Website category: jobs
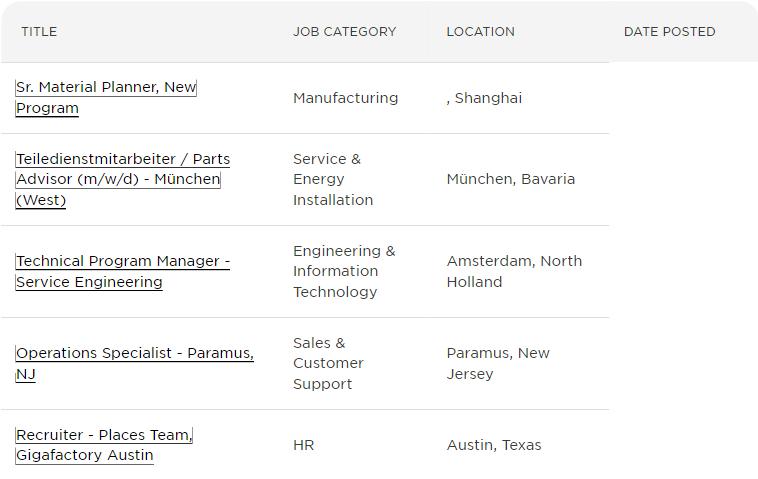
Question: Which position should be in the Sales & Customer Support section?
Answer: Operations Specialist - Paramus, NJ

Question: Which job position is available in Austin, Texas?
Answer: Recruiter - Places Team, Gigafactory Austin

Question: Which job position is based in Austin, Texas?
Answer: Recruiter - Places Team, Gigafactory Austin

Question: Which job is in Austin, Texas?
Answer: Recruiter - Places Team, Gigafactory Austin

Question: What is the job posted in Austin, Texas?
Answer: Recruiter - Places Team, Gigafactory Austin

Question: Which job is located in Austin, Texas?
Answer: Recruiter - Places Team, Gigafactory Austin

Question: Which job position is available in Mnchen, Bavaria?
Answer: Teiledienstmitarbeiter / Parts Advisor (m/w/d) - Mnchen (West)

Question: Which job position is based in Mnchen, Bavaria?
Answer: Teiledienstmitarbeiter / Parts Advisor (m/w/d) - Mnchen (West)

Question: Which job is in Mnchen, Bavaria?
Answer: Teiledienstmitarbeiter / Parts Advisor (m/w/d) - Mnchen (West)

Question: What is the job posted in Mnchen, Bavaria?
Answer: Teiledienstmitarbeiter / Parts Advisor (m/w/d) - Mnchen (West)

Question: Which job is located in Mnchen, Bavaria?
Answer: Teiledienstmitarbeiter / Parts Advisor (m/w/d) - Mnchen (West)

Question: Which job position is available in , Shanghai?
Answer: Sr. Material Planner, New Program

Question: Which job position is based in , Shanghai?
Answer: Sr. Material Planner, New Program

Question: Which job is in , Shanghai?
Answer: Sr. Material Planner, New Program

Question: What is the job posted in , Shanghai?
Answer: Sr. Material Planner, New Program

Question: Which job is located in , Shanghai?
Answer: Sr. Material Planner, New Program

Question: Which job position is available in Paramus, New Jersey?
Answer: Operations Specialist - Paramus, NJ

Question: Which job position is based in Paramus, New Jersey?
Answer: Operations Specialist - Paramus, NJ

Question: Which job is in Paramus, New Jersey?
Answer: Operations Specialist - Paramus, NJ

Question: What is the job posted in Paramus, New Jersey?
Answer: Operations Specialist - Paramus, NJ

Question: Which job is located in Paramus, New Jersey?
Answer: Operations Specialist - Paramus, NJ

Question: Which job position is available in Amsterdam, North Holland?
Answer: Technical Program Manager - Service Engineering

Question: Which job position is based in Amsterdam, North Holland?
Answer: Technical Program Manager - Service Engineering

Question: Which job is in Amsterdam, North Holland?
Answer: Technical Program Manager - Service Engineering

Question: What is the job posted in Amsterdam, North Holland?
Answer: Technical Program Manager - Service Engineering

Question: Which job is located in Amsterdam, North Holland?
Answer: Technical Program Manager - Service Engineering